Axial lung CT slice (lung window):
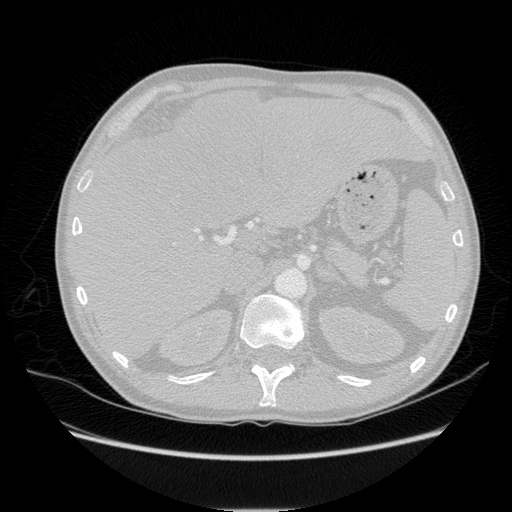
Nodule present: no